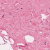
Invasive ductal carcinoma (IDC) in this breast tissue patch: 0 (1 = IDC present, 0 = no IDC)